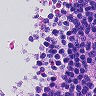
Metastatic tissue present: no